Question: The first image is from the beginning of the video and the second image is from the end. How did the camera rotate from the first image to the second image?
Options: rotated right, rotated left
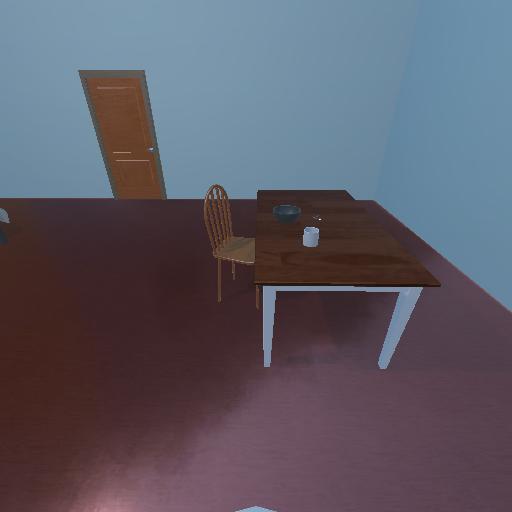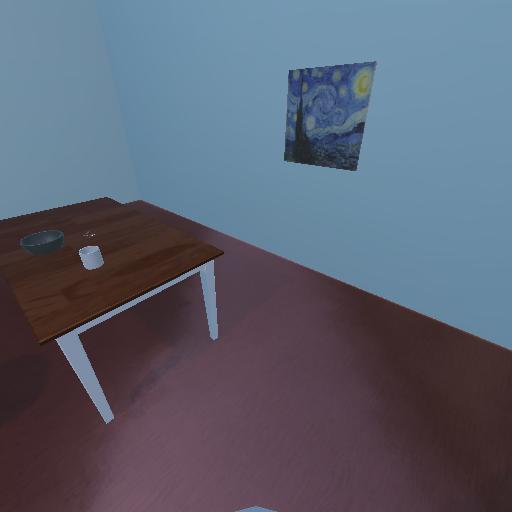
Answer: rotated right